Question: Some simple rows of code below:
'''
string[] countries = new string[1];
string[] cities = new string[1];
countries[0] = "USA";
countries[1] = "England";
cities[0] = "Chicago";
'''
When Visual Studio throws the null exception it references the following row and not the row where the exception occurred:

I know the line number is correct when you view details of the problem. However, I often spend more time than necessary searching the wrong variables because the visual representation of the exception was wrong.
Is it possible to tweak VS or do something else to solve this issue? Is it a known problem or is it just me?
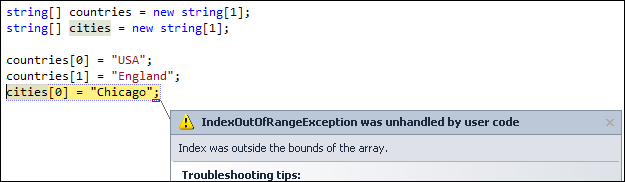
Answer: This is apparently a <URL>.